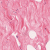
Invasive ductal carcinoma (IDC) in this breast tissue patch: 0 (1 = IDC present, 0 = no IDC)